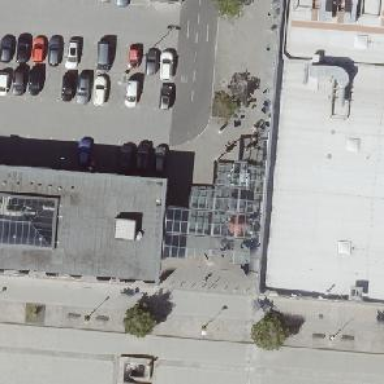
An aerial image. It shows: Flat roof forming part of building.